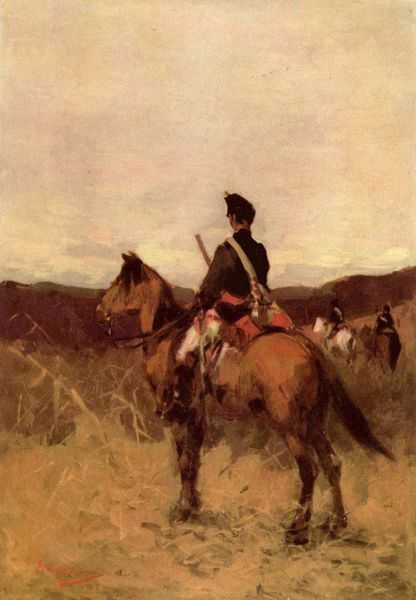
Titel: Roter Husar zu Pferd
Künstler: Nicolae Grigorescu
Standort: Bukarest
Institution: Muzeul de Arta
Schlagwörter: berg, blau, gemälde, himmel, mann, schatten, weiß, wolken, gelb, grün, impressionismus, landschaft, menschen, ocker, sitzen, braun, frankreich, hut, licht, männer, paris, rücken, schwarz, skizze, stroh, gras, gürtel, rasen, rot, tier, wiese, beige, jacke, mütze, blicken, schauen, öl, dämmerung, ebene, feld, horizont, hügel, weide, weite, wind, gold, decke, drei, pferd, pferde, reiter, beine, huf, hufe, mähne, reiten, sattel, schwanz, schweif, zaumzeug, zügel, rückenansicht, acker, getreide, heu, warm, berge, gebirge, krieg, impressionistisch, steppe, grass, münchen, hinten, rückenfigur, militär, schwert, uniform, soldat, waffe, napoleon, stiefel, tasche, schimmel, gewehr, kavalerie, kavallerie, regiment, ross, general, ölskizze, gurt, usa, ähren, dresden, abenddämmerung, gericault, preußen, umhängetasche, husar, cavallerie, ferde, weßi, val, braunes pferd, berge+, im feld